Question: I successfully setup BetterCMS in my ASP.NET MVC application with the help of following link:
<URL>
I can view following page now:

How I can see Admin section now?
Tx.
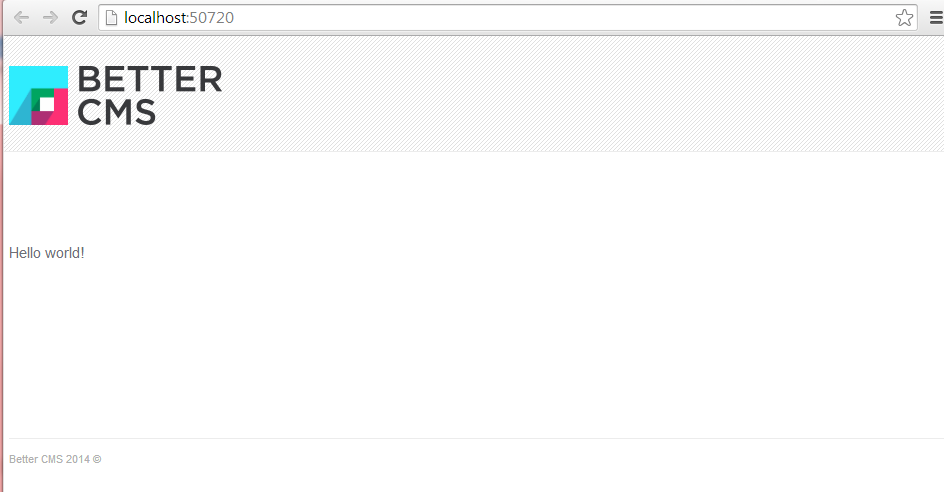
Answer: I'm sure you figured this out by now, but to make this post useful for others all you need to do is put /login after your localhost adress.
like this: 'localhost:50720/login'